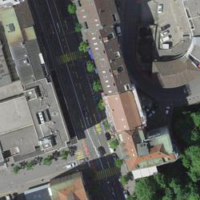
EUNIS habitat code: 54
Species observed at this site:
Porcellio scaber